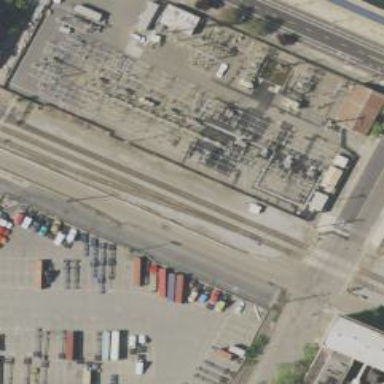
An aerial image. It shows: Railroad crossover.